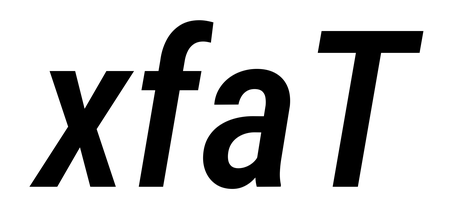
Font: Roboto-Italic_Condensed_Medium_Italic